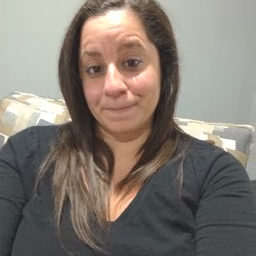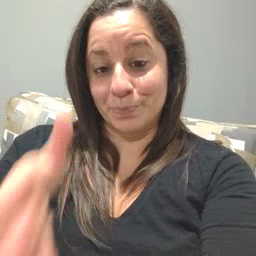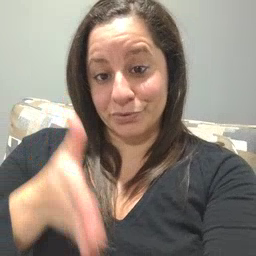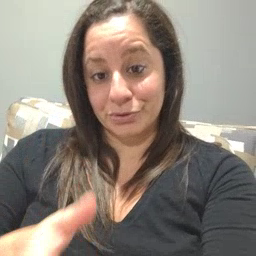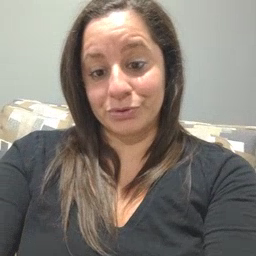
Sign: person